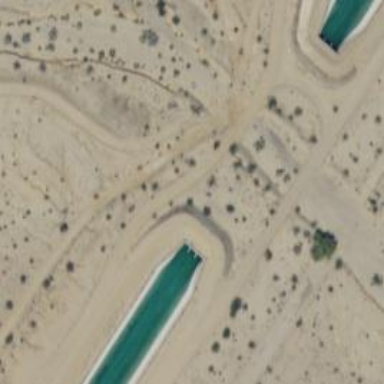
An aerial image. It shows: Canal tunnel known as culvert. It is type of water feature.